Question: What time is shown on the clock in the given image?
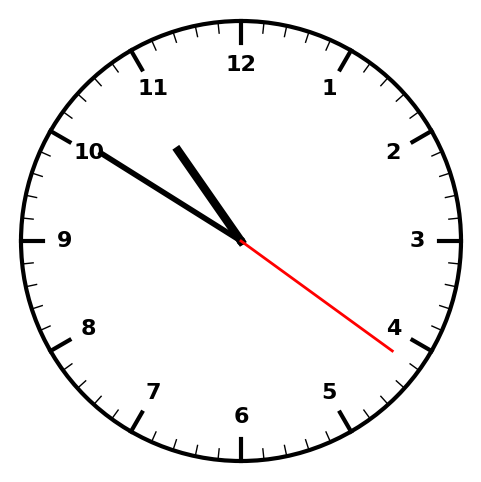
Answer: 10:50:21